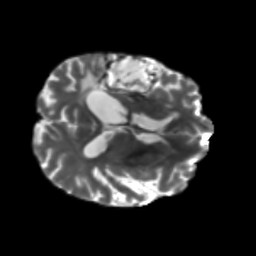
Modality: T2w
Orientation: axial
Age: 55
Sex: male
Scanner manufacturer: siemens
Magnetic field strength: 3 T
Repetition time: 5.25 s
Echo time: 0.08 s